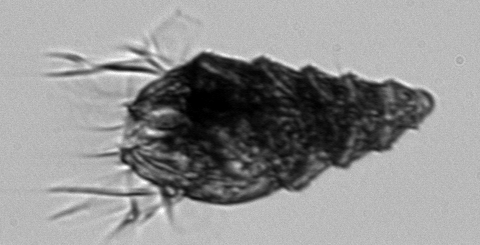
Label: Laboea_strobila